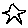
Label: star